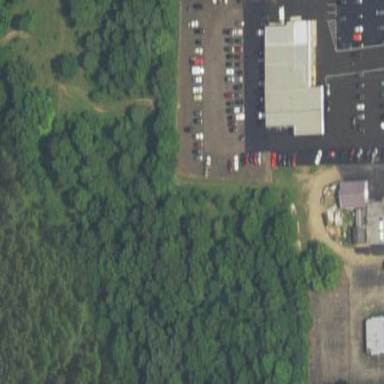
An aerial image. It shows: Car shop.